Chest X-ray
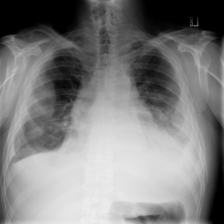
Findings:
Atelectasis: negative
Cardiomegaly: negative
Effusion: positive
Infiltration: negative
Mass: negative
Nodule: negative
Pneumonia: negative
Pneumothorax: negative
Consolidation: positive
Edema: positive
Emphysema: negative
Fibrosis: negative
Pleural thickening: negative
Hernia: negative